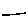
Label: line